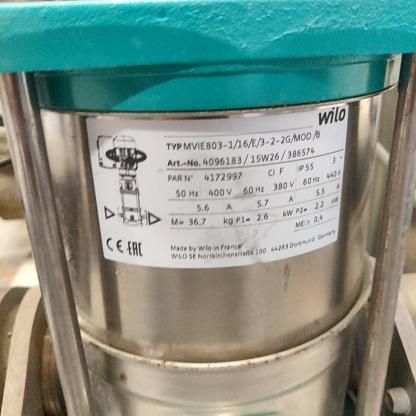
Klasa: tabliczka-znamionowa